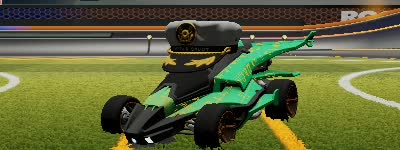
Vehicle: aftershock